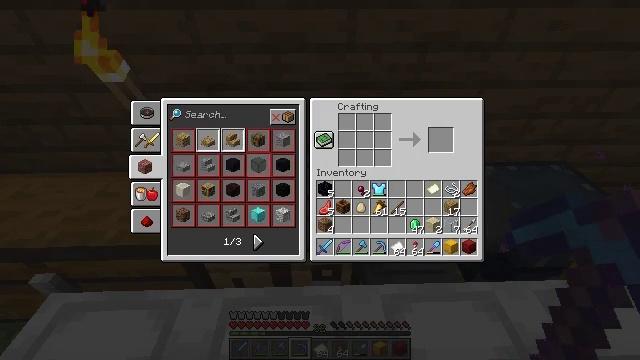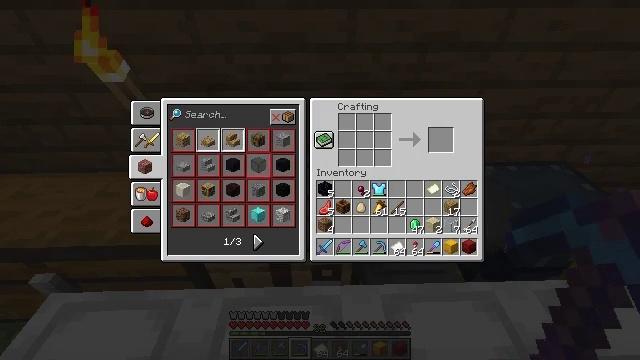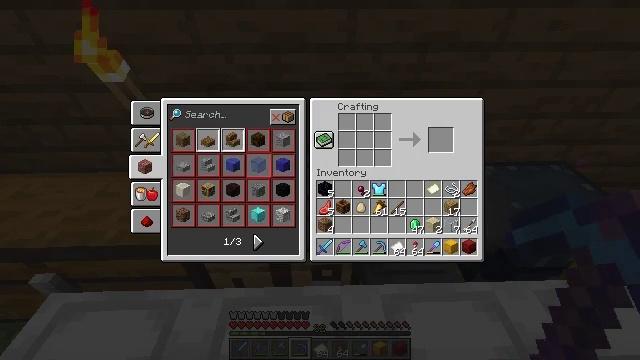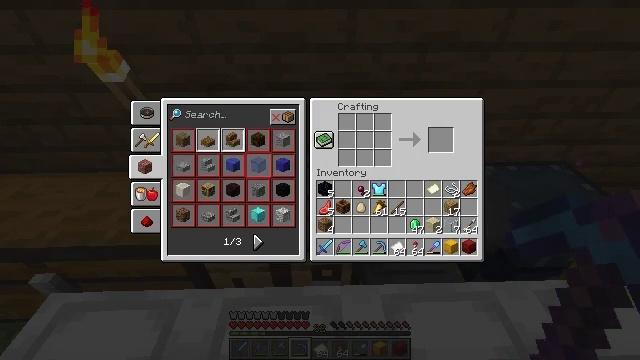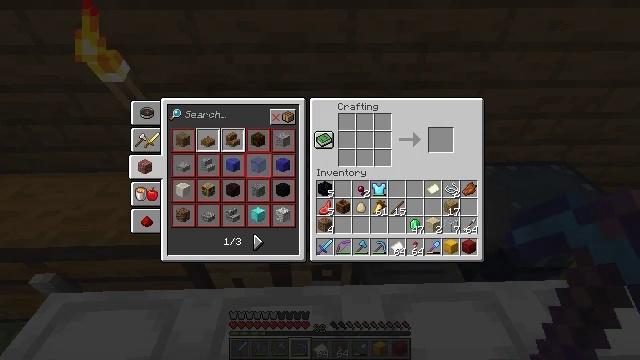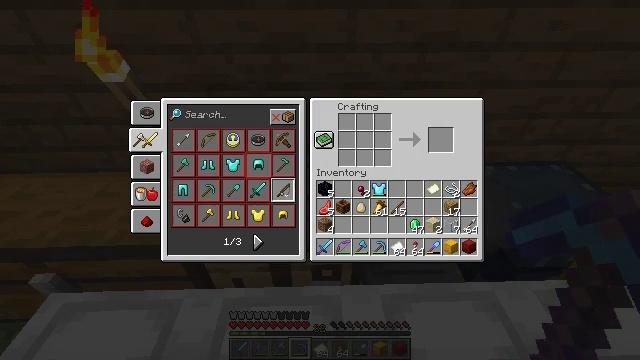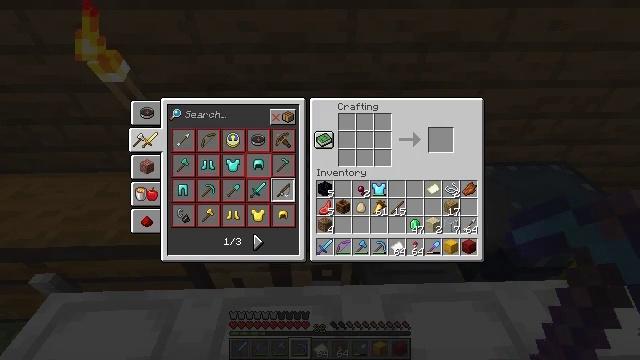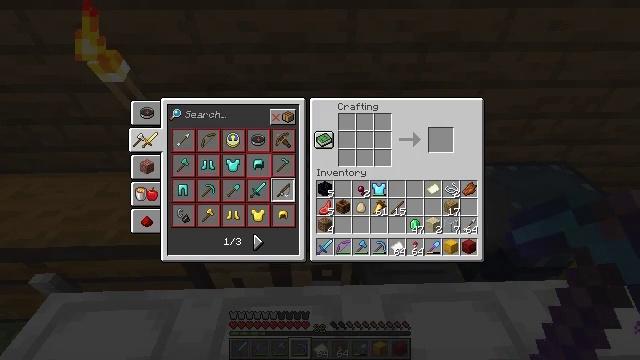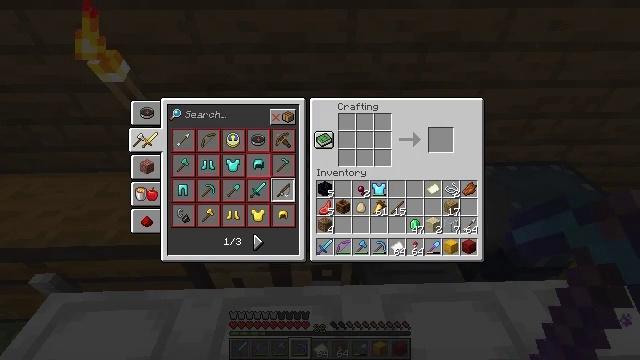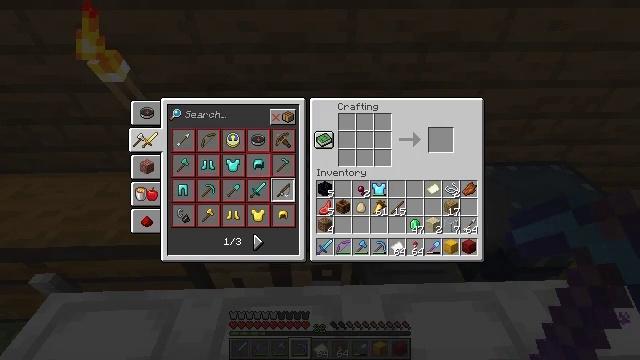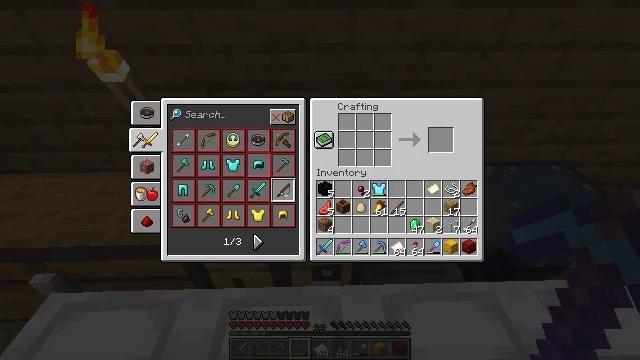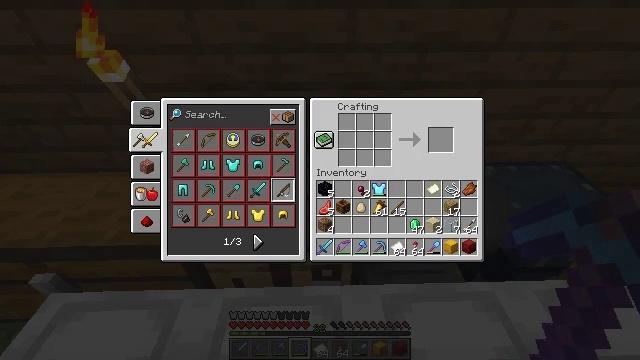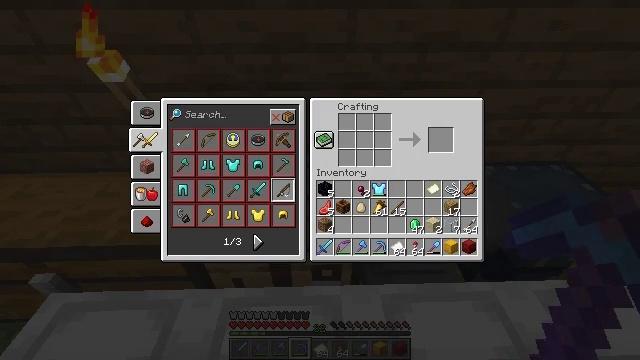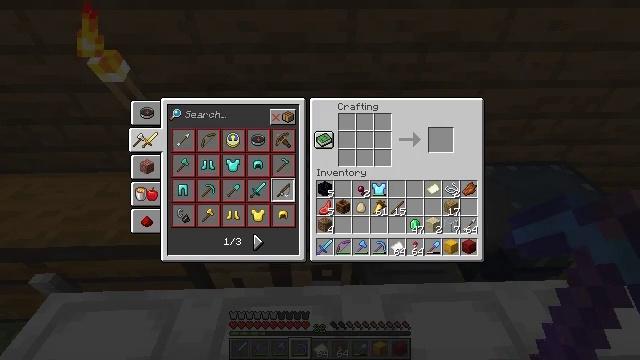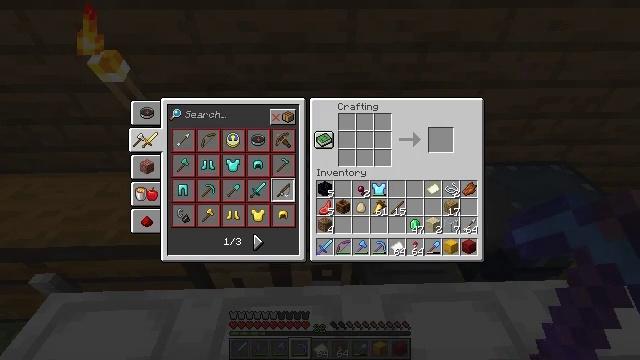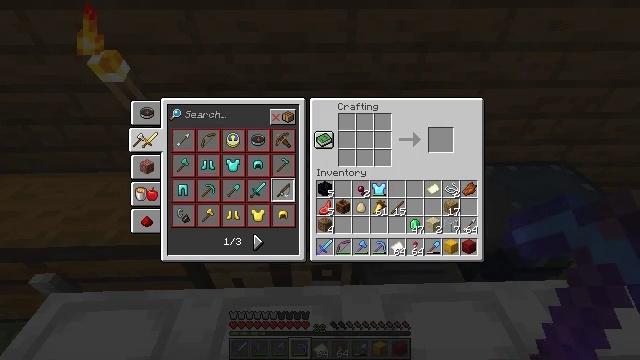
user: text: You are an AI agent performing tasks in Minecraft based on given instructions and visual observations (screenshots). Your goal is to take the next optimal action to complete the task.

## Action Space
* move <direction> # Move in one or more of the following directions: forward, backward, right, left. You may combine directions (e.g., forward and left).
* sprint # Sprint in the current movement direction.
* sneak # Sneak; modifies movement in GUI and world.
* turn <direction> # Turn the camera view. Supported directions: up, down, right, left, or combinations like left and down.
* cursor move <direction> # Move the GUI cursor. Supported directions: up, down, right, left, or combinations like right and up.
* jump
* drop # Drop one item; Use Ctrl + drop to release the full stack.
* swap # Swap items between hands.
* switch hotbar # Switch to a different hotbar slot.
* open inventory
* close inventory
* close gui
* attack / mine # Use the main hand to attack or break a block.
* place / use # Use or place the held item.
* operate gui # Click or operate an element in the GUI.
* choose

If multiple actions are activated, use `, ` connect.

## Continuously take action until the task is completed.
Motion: motion action
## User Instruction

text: Craft glass pane by arranging glass blocks in the crafting table.
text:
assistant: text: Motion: no_op
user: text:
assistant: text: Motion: no_op
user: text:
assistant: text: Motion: no_op
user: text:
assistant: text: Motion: no_op
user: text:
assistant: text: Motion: operate gui
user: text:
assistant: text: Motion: operate gui
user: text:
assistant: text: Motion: operate gui
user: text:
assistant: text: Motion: no_op
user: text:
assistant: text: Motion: cursor move down
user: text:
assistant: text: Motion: cursor move down
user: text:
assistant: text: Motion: no_op
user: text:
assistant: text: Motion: no_op
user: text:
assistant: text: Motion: no_op
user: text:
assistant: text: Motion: cursor move down
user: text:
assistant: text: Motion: no_op
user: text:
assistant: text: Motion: operate gui
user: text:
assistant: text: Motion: operate gui
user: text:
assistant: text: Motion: operate gui
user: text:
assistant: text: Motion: no_op
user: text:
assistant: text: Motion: cursor move up
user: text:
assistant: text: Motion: cursor move up
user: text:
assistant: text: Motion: no_op
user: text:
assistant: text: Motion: operate gui
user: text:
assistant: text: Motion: operate gui
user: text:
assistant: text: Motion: operate gui
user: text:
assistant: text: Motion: no_op
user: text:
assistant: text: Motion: no_op
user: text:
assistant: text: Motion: no_op
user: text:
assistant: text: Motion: no_op
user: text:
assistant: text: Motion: no_op